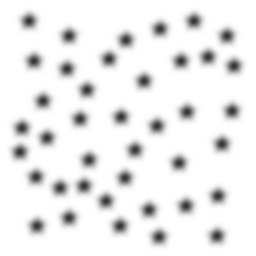
Squares: 0
Triangles: 0
Stars: 40
Total shapes: 40